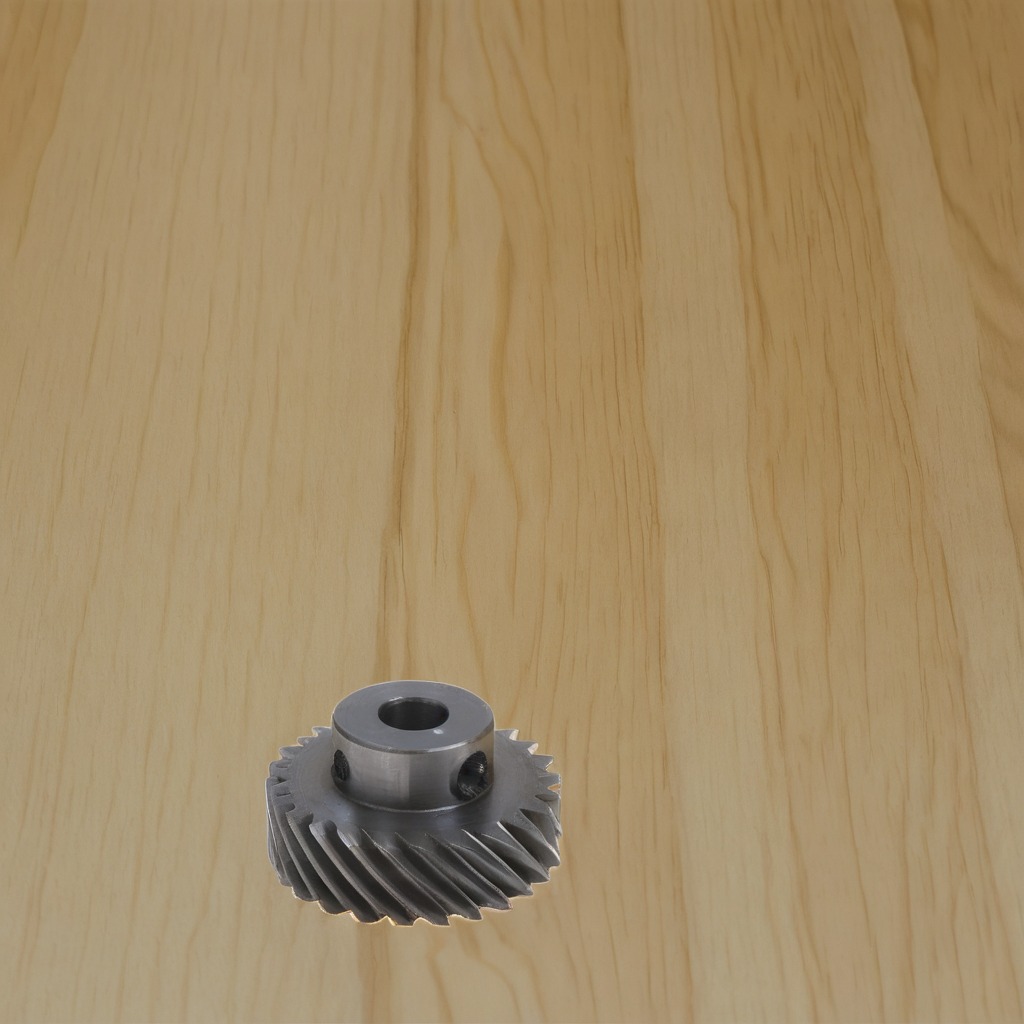
A steel gear with teeth lies on a plywood surface in a paint workshop lit by afternoon window light.